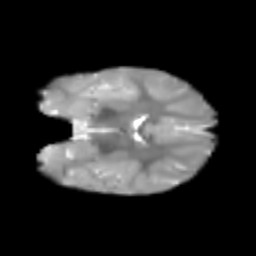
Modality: T2w
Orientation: coronal
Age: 6
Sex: female
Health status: healthy